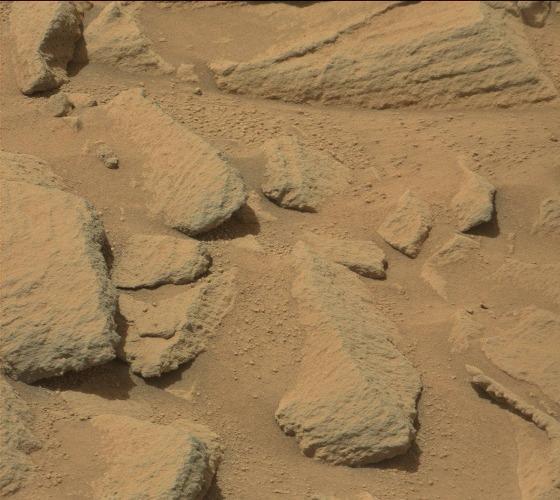
Terrain classes present: Bedrock, Gravel / Sand / Soil, Shadow